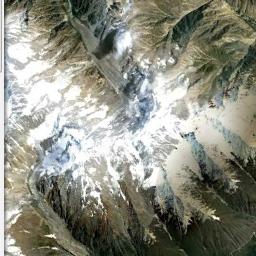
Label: snowberg